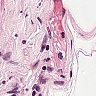
Metastatic tissue present: no